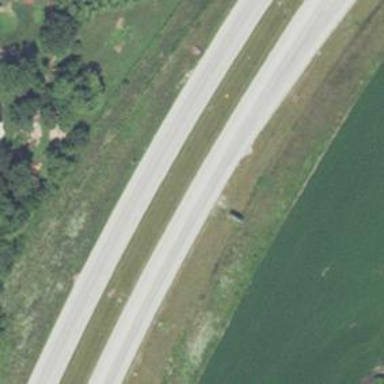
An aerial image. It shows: Trunk highway with expressway features.